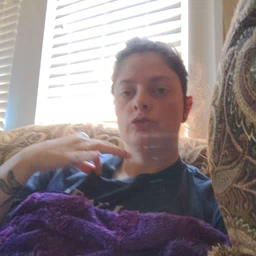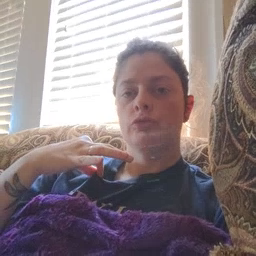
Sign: later